Question: I have a spreadsheet which requires only one value to be entered into cell C2 in order to re-calculate all the other cells. How can I keep the cursor from leaving cell C2 after entering a value into it and preventing the user from altering any other cells?

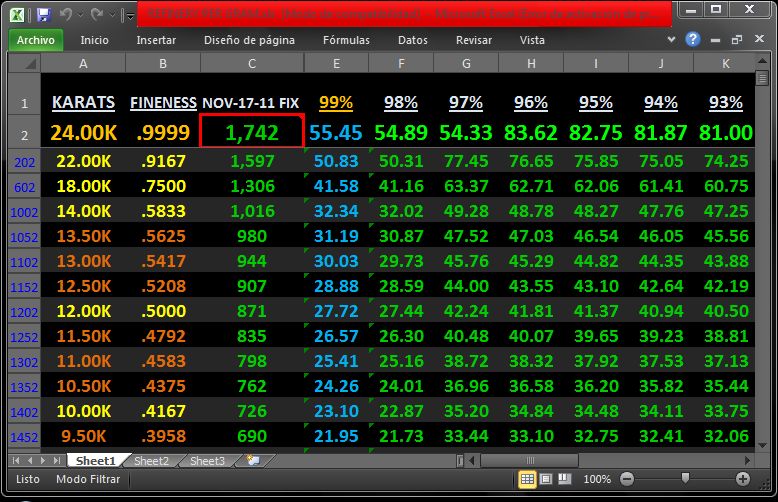
Answer: Unlock the cell(s) you want users to be able to change. Protect the sheet, and uncheck the "allow users to select locked cells" checkbox.